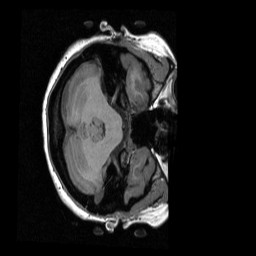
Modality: T1w
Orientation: axial
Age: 23
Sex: female
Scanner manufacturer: siemens
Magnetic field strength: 3 T
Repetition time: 2.3 s
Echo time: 0.00298 s